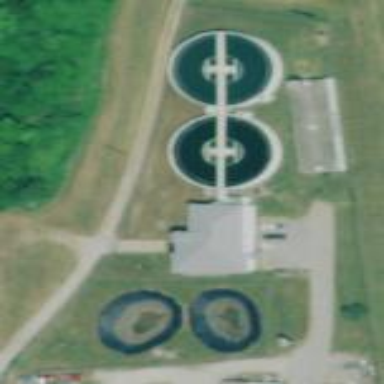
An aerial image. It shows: View of wastewater plant.